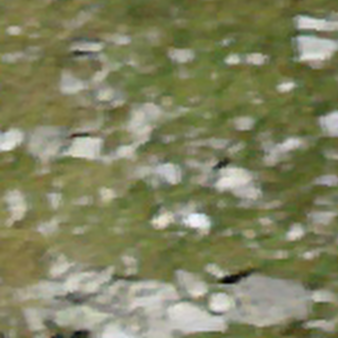
Label: bouldering_area